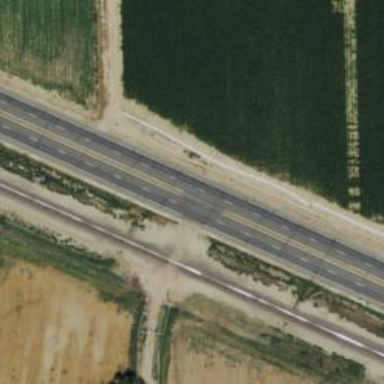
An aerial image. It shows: Asphalt road of trunk classification with top-grade track surface.